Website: crate-barrel
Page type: account-selection
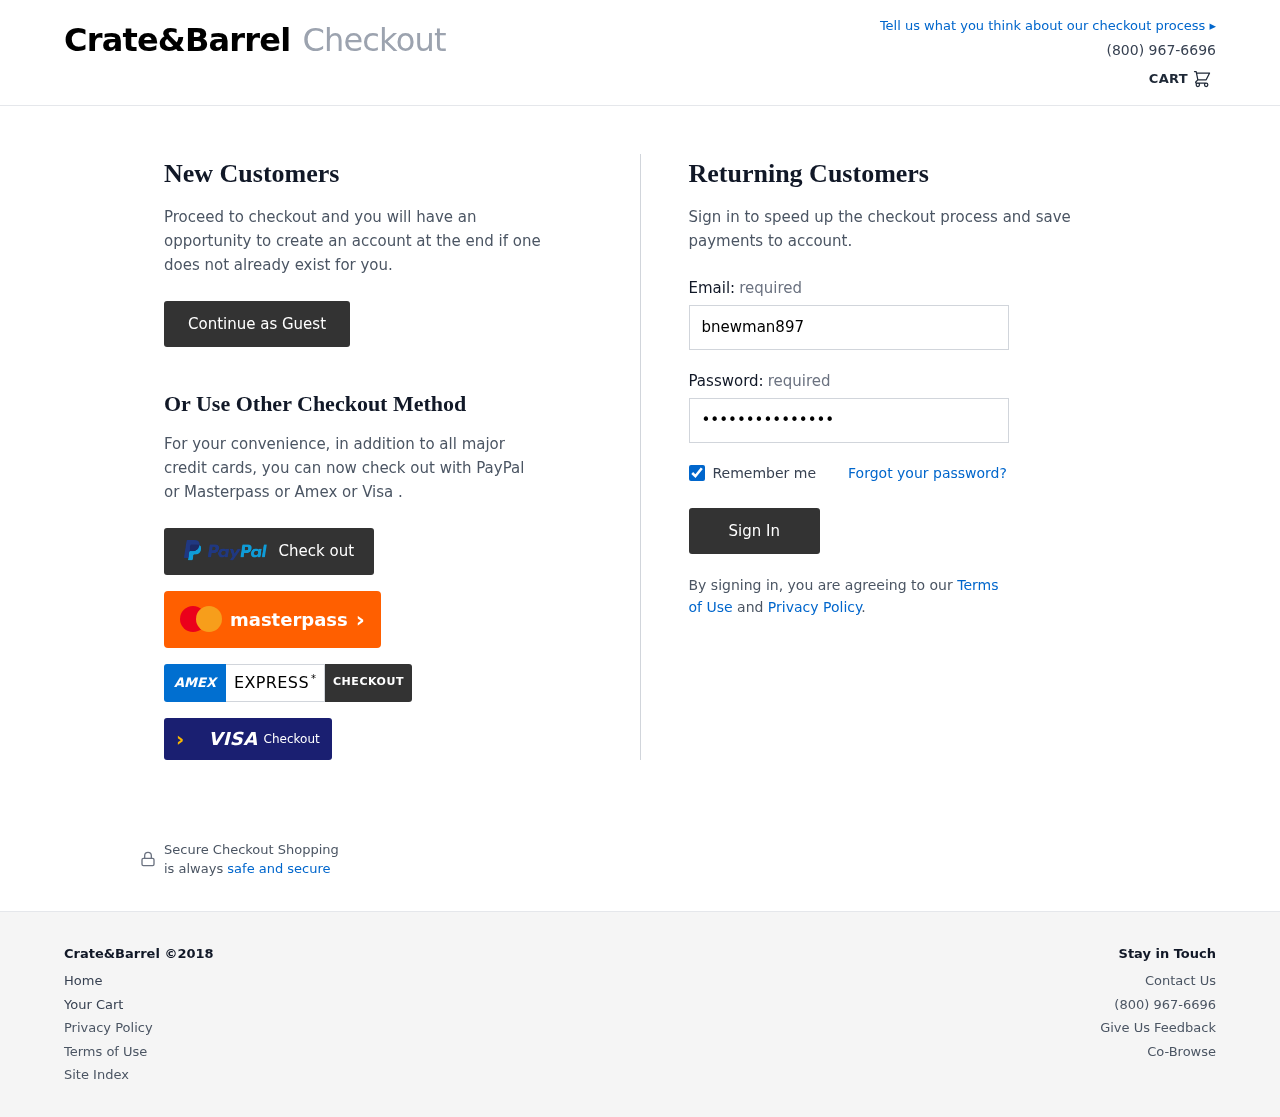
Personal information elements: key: PII_LOGIN_USERNAME
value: bnewman897